Field crop: maize
Growth stage: 2
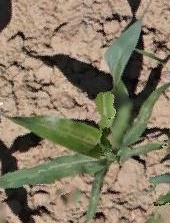
Species: maize